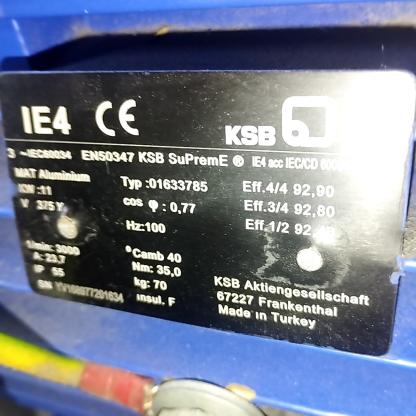
Klasa: tabliczka-znamionowa